Question: I am fairly new to java and android. at the moment i am studying java at school. i just started working in this calculator just to get my hand in android developing. my problem at the moment is that when i deploy the app to the emulator (phone size 480x800) looks like Pic 001, but when i deploy it to my Kindle fire 1st gen (1024x600 i believe) looks like Pic 002. how can i make it so it look the same in every phone.

<URL>
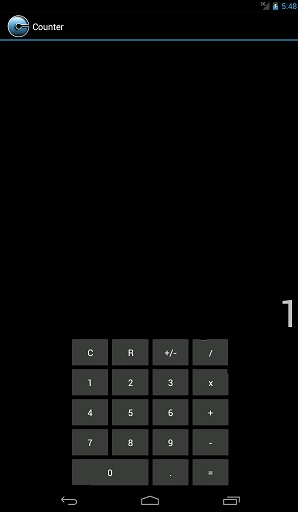
Answer: In order to have your buttons fill the entire width of your screen, put this in your tags 'Button':
'''
android:layout_width="0dp" android:layout_weight="1"
'''
instead of :
'''
android:layout_width="80dp"
'''
If you want the buttons to be higher :
- In your tags 'Button' change 'android:layout_height="80dp"' to 'android:layout_height="match_parent"'.
- In your tags 'LinearLayout' which contain your buttons change 'android:layout_height="wrap_content"' to 'android:layout_height="0dp" android:layout_weight="1"'.
- In your tag 'TextView' change 'android:layout_height="wrap_content"' to 'android:layout_height="0dp" android:layout_weight="X"' where X is the value that gives you the right proportions.You will have a warning telling your that nested weight are bad for performance but it's the only way I know to do this.
In general, if you want a component to fill the empty space, set the width or height to 0dp and add a weight. The weight will define the proportions of the elements which want to fill the space.
I hope it will help you.